Question: I am looking for a way to highlight a word and a sentence at the same time in C#. An example of what I am trying to accomplish is shown below.

I am working with windows forms, but I would be able to port over to WPF if nessassary.
I have been trying to accomplish this with a rich text box, but I cant seem to find a method to do what I want. Is there anything out there that could accomplish this?
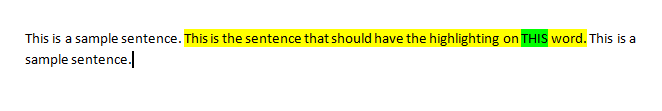
Answer: <URL> again.